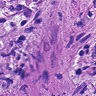
Metastatic tissue present: yes